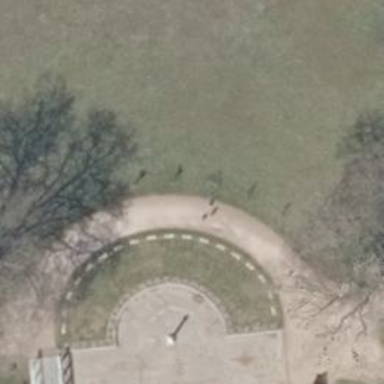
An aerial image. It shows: Deciduous tree of the Robinia genus in the park.